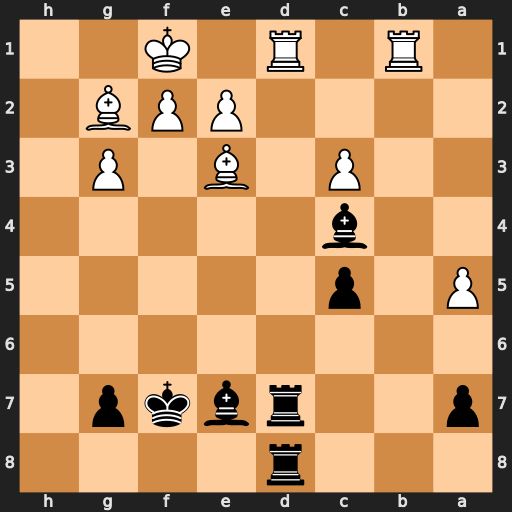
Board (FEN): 3r4/p2rbkp1/8/P1p5/2b5/2P1B1P1/4PPB1/1R1R1K2
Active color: b
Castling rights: -
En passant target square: -
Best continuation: Rxd1+ Rxd1 Rxd1#